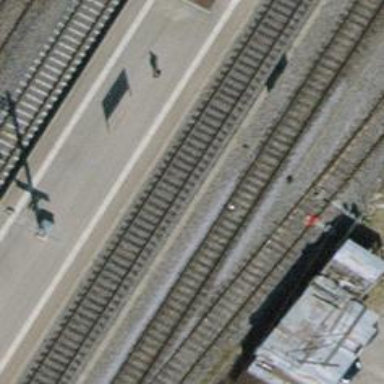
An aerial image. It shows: Railway stop with public transport stop position.